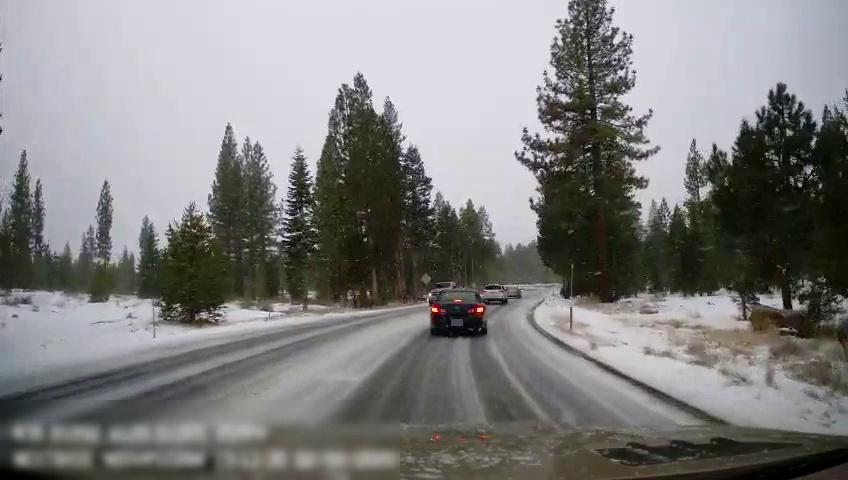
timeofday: Day
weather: Snowy
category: Drivable Space
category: Vehicles | Truck
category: Vehicles | Car
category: Vehicles | SUV
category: Vehicles | Car